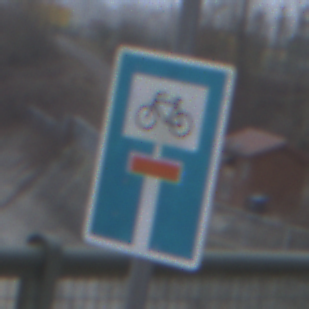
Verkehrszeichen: SackgasseRadverkehrDurchlaessig
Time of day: MorningAfternoon
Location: Outdoor (Suburban)
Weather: Overcast
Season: NotSpecified
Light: Natural